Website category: university
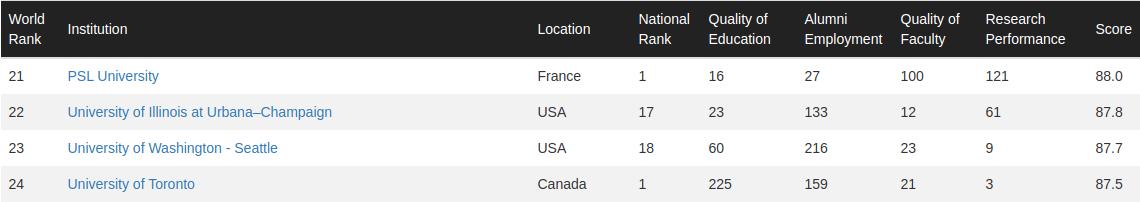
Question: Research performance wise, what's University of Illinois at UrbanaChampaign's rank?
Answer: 61

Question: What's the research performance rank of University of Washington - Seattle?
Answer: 9

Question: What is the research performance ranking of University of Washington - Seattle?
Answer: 9

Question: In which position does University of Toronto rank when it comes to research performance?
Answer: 3

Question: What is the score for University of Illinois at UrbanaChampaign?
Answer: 87.8

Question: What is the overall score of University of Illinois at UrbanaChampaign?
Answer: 87.8

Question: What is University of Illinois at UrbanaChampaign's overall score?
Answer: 87.8

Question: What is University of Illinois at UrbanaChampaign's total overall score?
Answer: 87.8

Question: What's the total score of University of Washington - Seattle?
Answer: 87.7

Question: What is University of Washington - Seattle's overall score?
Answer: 87.7

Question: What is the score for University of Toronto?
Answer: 87.5

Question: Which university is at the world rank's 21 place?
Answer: PSL University

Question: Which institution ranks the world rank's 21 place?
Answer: PSL University

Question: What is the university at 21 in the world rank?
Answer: PSL University

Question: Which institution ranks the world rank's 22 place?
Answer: University of Illinois at UrbanaChampaign

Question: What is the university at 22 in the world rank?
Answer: University of Illinois at UrbanaChampaign

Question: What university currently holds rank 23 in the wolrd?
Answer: University of Washington - Seattle

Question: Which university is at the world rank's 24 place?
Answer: University of Toronto

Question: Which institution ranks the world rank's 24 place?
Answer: University of Toronto

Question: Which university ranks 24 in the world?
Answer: University of Toronto

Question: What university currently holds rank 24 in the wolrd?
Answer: University of Toronto

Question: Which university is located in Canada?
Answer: University of Toronto

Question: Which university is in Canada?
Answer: University of Toronto

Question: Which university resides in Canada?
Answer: University of Toronto

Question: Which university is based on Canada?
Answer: University of Toronto

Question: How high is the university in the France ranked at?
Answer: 21

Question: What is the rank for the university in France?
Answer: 21

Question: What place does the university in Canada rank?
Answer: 24

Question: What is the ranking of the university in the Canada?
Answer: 24

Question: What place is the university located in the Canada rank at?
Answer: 24

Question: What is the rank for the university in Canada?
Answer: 24

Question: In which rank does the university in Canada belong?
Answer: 24

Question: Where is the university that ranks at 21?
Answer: France

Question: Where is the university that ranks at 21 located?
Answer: France

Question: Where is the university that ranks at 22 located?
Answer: USA

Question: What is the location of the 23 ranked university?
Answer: USA

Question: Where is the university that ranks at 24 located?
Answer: Canada

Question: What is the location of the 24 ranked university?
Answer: Canada

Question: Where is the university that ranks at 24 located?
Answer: Canada

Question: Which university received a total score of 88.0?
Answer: PSL University

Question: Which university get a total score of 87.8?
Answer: University of Illinois at UrbanaChampaign

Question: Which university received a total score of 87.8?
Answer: University of Illinois at UrbanaChampaign

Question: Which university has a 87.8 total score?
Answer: University of Illinois at UrbanaChampaign

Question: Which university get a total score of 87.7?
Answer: University of Washington - Seattle

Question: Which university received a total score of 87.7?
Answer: University of Washington - Seattle

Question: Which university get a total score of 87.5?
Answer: University of Toronto

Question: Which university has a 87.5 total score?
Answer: University of Toronto